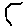
Label: hexagon